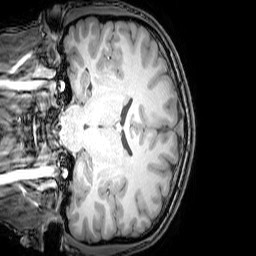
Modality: T1w
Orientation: coronal
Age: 22
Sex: male
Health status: healthy
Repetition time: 0.081 s
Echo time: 0.037 s